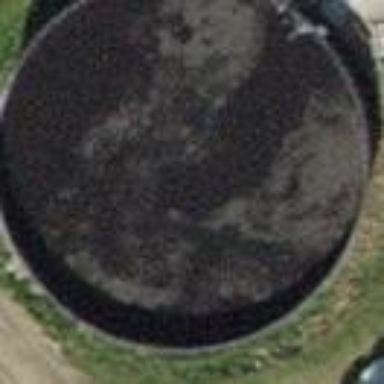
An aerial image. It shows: Storage tank that is man-made.